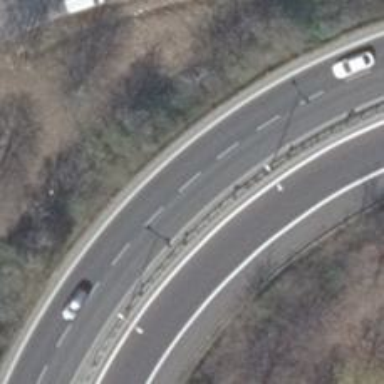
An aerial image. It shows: Motorway link.